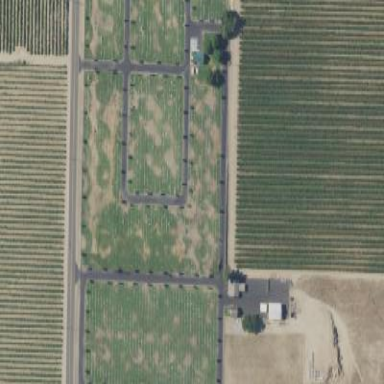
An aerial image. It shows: Cemetery with graves.